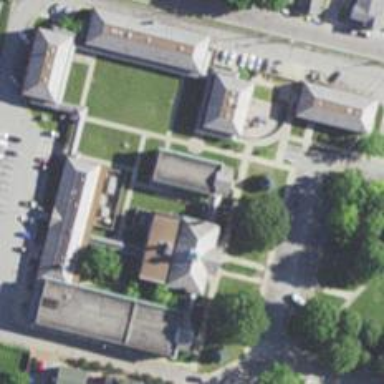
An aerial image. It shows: View of university building.